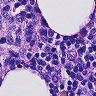
Metastatic tissue present: no